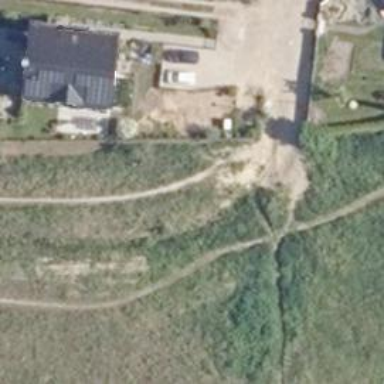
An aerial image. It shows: Dirt path.